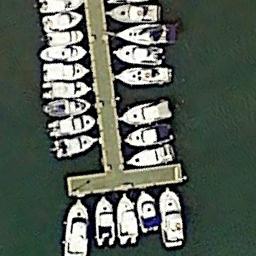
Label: harbor